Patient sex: M
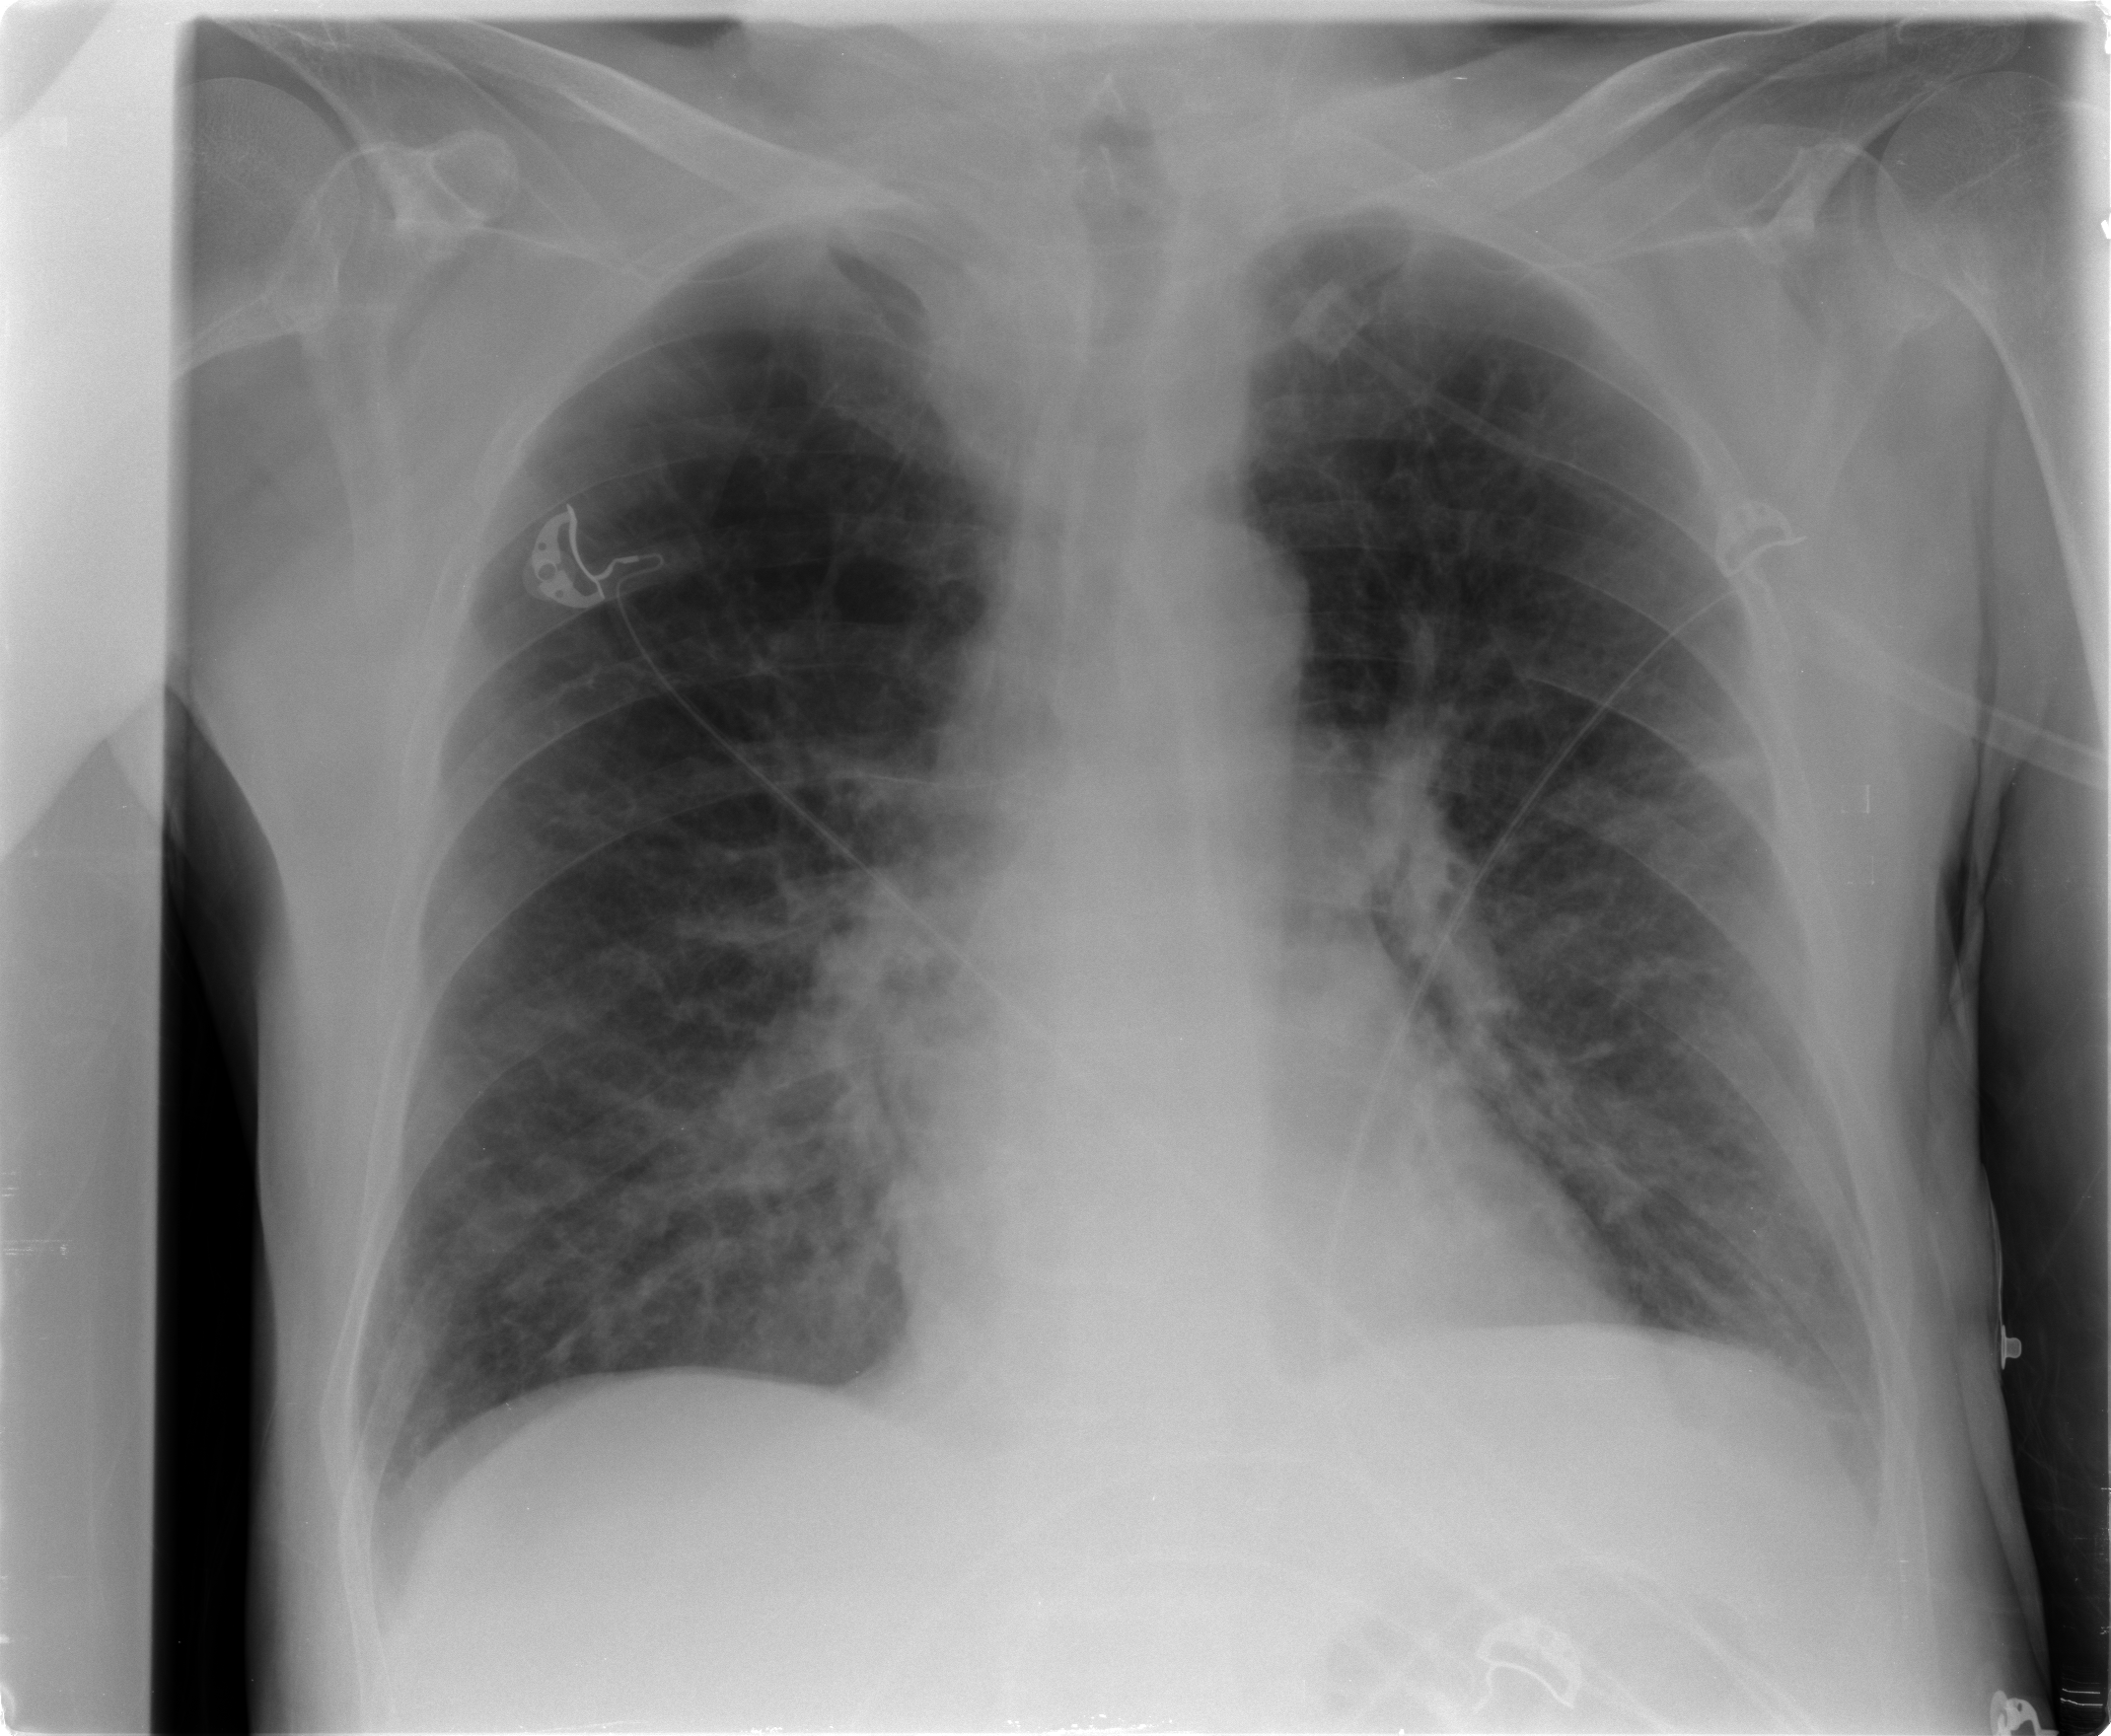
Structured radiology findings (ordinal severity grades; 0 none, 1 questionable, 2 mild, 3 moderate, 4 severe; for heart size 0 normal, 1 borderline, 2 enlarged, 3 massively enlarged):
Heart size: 0
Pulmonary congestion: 2
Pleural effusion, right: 0
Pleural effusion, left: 1
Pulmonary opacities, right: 2
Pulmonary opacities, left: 2
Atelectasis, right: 1
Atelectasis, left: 2